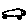
Label: car